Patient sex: M
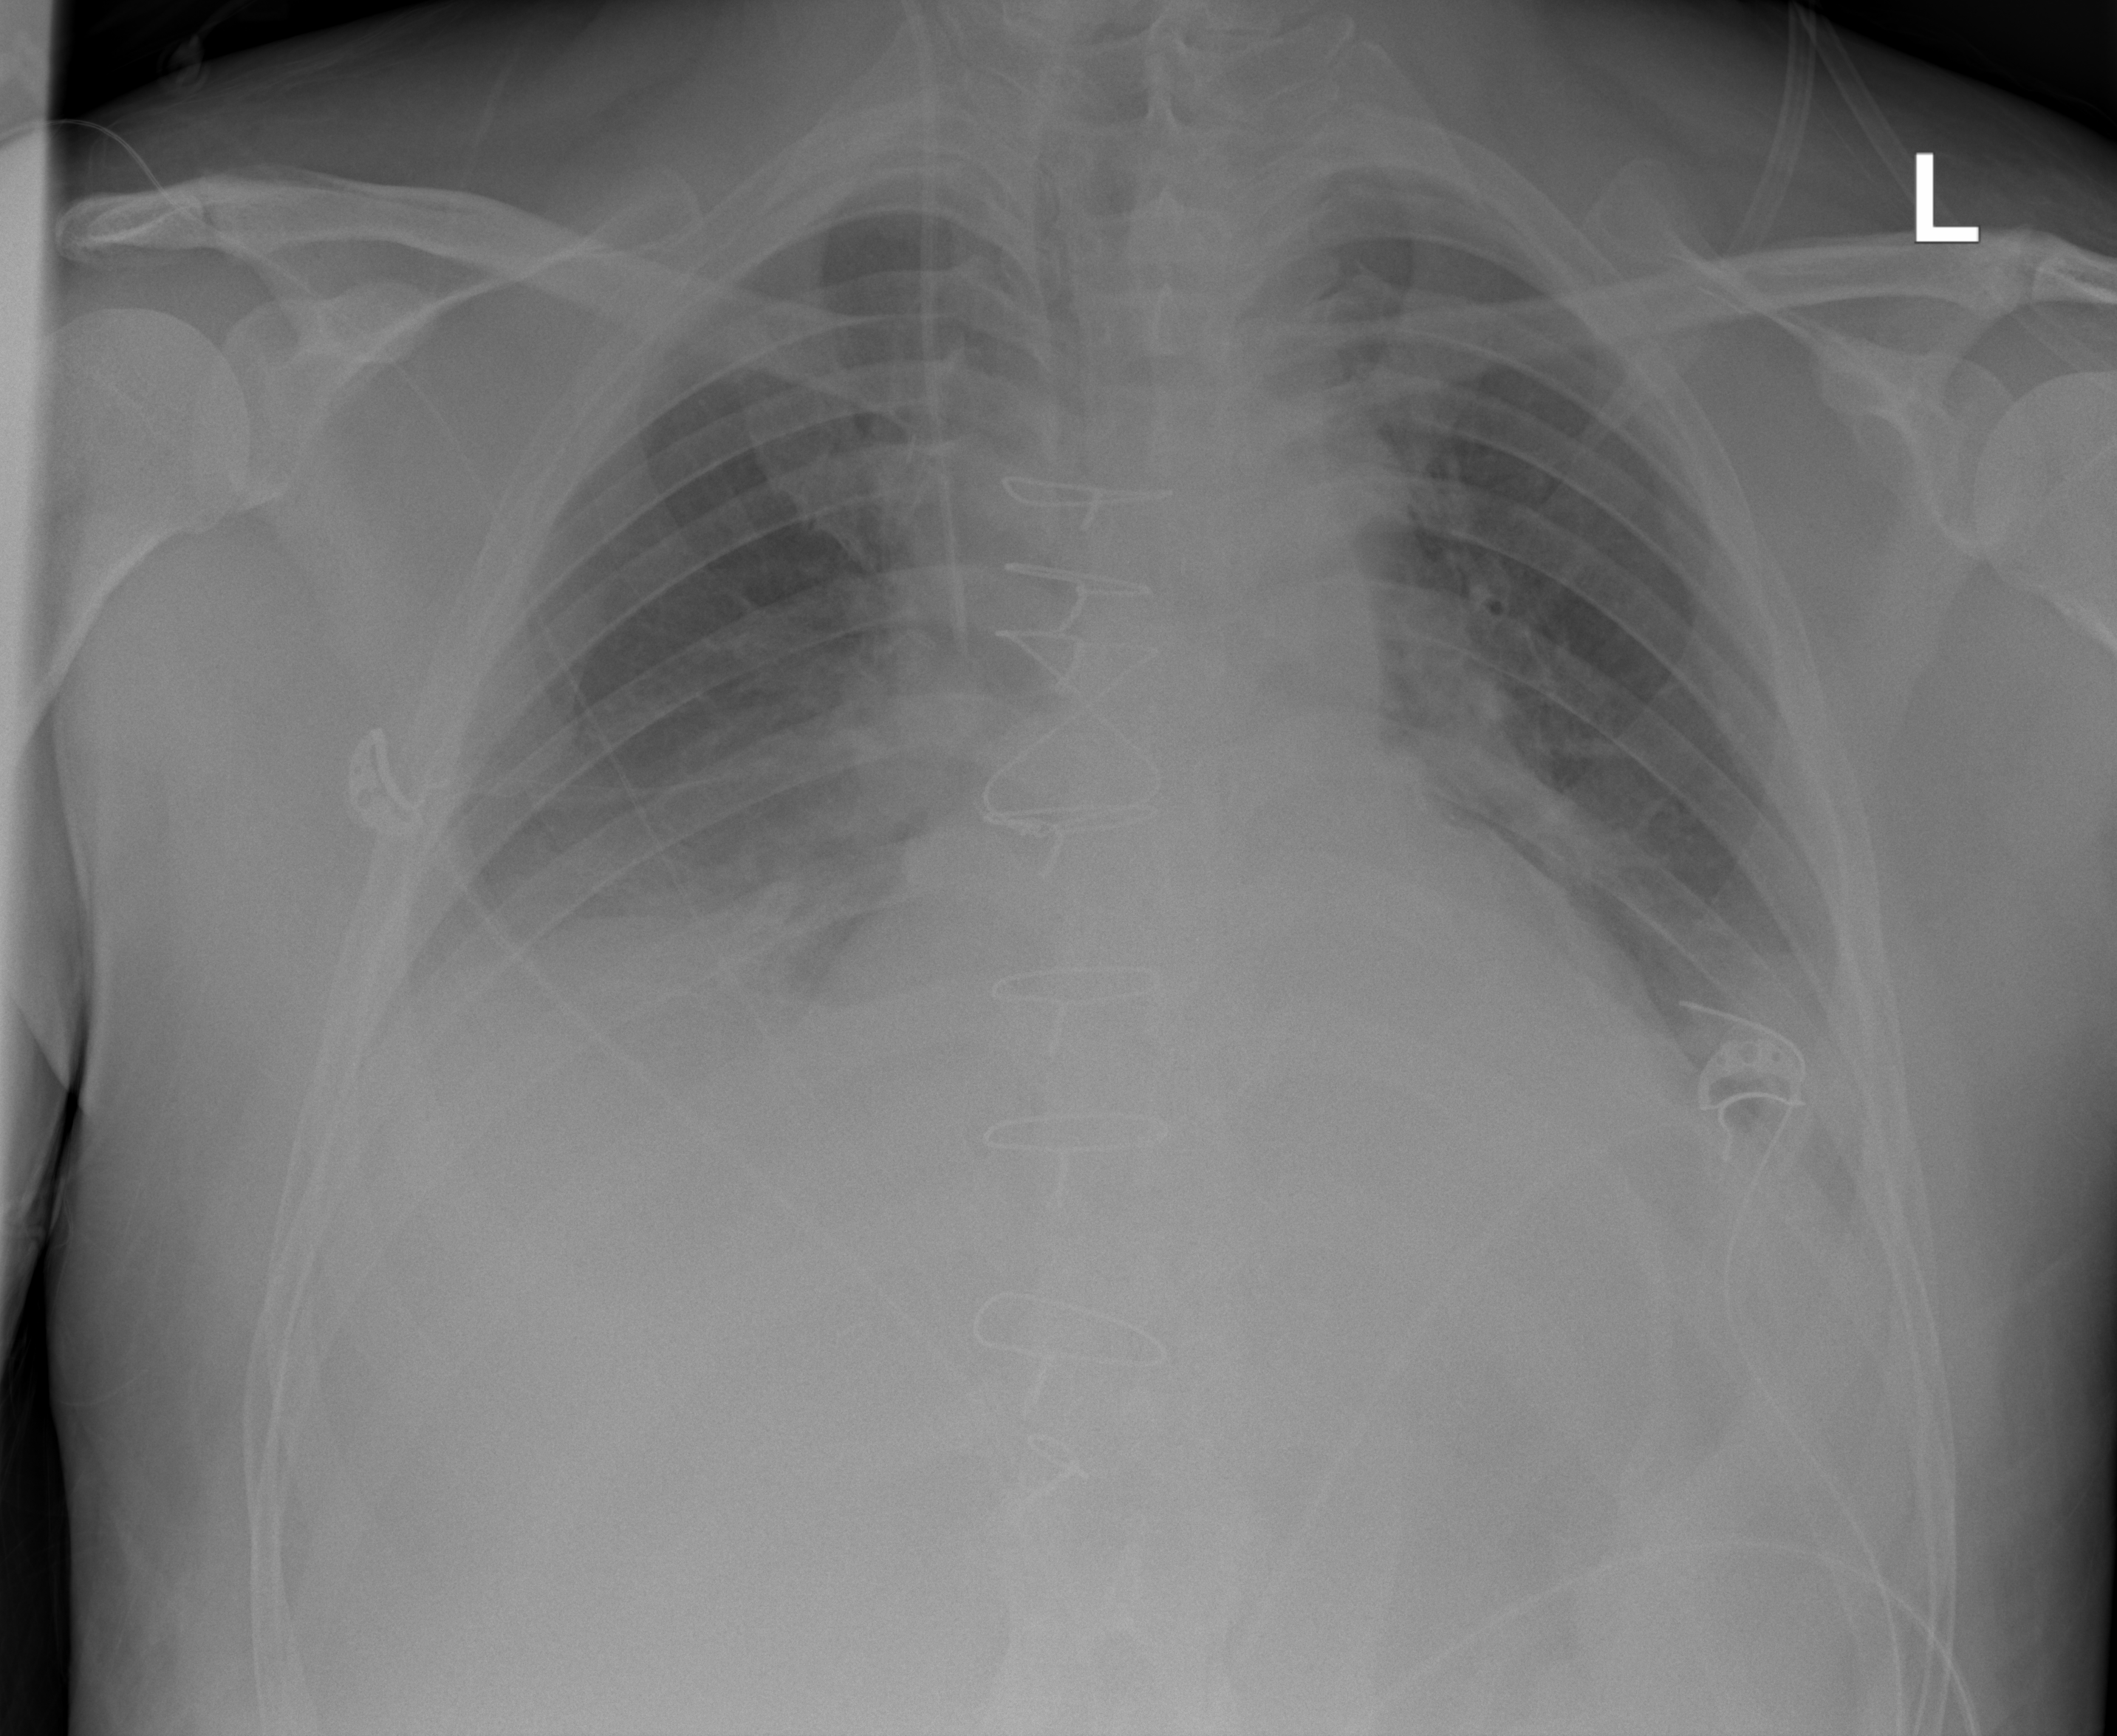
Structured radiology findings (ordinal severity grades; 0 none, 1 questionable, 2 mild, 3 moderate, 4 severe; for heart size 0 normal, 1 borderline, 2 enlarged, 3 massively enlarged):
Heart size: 1
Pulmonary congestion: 3
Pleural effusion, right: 3
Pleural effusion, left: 2
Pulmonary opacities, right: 2
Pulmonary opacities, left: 2
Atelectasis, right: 2
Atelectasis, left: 2